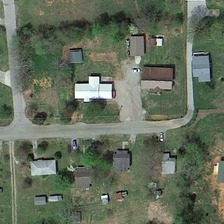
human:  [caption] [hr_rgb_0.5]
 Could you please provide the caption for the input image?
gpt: some buildings and green trees are in a medium residential area .

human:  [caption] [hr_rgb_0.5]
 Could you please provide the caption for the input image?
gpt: some buildings and green trees are in a medium residential area .

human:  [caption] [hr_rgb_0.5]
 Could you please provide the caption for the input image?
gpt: some buildings and green trees are in a medium residential area .

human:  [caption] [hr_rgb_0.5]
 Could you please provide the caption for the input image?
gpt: some buildings and green trees are in a medium residential area .

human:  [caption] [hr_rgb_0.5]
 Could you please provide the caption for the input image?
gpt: some buildings and green trees are in a medium residential area .